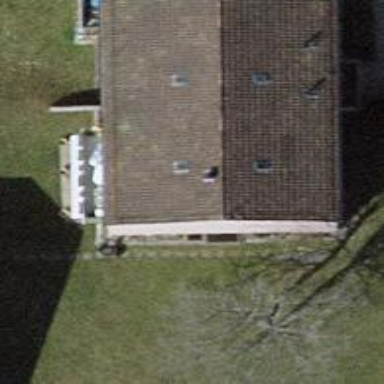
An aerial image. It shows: Building with pitched roof.